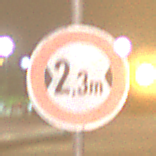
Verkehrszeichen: TatsaechlicheBreite2Komma3
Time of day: Night
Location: Outdoor (Urban)
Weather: PartlyCloudy
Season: NotSpecified
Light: Artificial